Question: I'm trying to create a 'chart' based on a 'dataTable'. The table contains only two columns, names and count:
'''
+-------+-------+
| names | count |
+-------+-------+
| name1 | 650 |
+-------+-------+
| name2 | 0 |
+-------+-------+
| name3 | 211 |
+-------+-------+
| name4 | 50 |
+-------+-------+
'''
I want the 'Y axis' to be the 'count'. I want a column to be generated for each 'name' and labelled with the actual names.
This is what I tried:
'''
int max = 0;
for (int i = 0; i < table.Rows.Count; i++)
{
if (Convert.ToInt32(table.Rows[i][1]) > max) max = Convert.ToInt32(max.Rows[i][1]);
}
chart1.ChartAreas.Add("area");
chart1.ChartAreas[0].AxisY.Minimum = 0;
chart1.ChartAreas[0].AxisY.Maximum = max;
chart1.ChartAreas[0].AxisY.Interval = max/ 10;
for (int i = 0; i < table.Rows.Count; i++)
{
chart1.Series.Add(table.Rows[i][0].ToString());
}
for (int i = 0; i < table.Rows.Count; i++)
{
chart1.Series[i].Points.AddXY(table.Rows[i][0].ToString(), Convert.ToInt32(table.Rows[i][1]));
}
'''
And this is what I get, which is not quite what I expected:

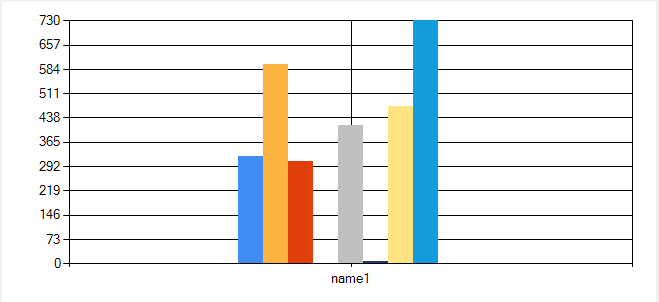
Answer: Change this:
'''
for (int i = 0; i < table.Rows.Count; i++)
{
chart1.Series.Add(table.Rows[i][0].ToString());
}
for (int i = 0; i < table.Rows.Count; i++)
{
chart1.Series[i].Points.AddXY(table.Rows[i][0].ToString(),
Convert.ToInt32(table.Rows[i][1]));
}
'''
to this:
'''
Series S = chart1.Series.Add("names");
for (int i = 0; i < table.Rows.Count; i++)
{
S.Points.AddXY(table.Rows[i][0].ToString(), Convert.ToInt32(table.Rows[i][1]));
}
'''
Your original code added one series for each row and one datapoint to each series. This made the chart place them all beside each other and display their sole point, each with the unique series color..
The new code creates only one series and adds all datapoints to its Points collection.